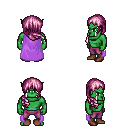
a pixel art fantasy rpg character, male body template, orc, green skin, lavender cape, magenta pants, pink right-swept hairstyle, brown shoes, four views (front, back, left, right), 2x2 character sprite sheet, small pixel art, hard edges, no anti-aliasing